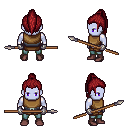
a pixel art fantasy rpg character, male body template, dark elf, purple skin, leather chest armor, teal pants, brunette long topknot hairstyle, metal gloves, maroon shoes, spear, four views (front, back, left, right), 2x2 character sprite sheet, small pixel art, hard edges, no anti-aliasing